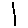
Label: line